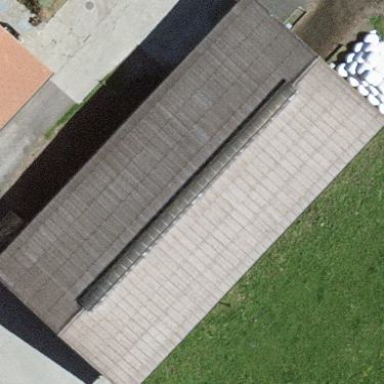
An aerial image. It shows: Farm auxiliary building.